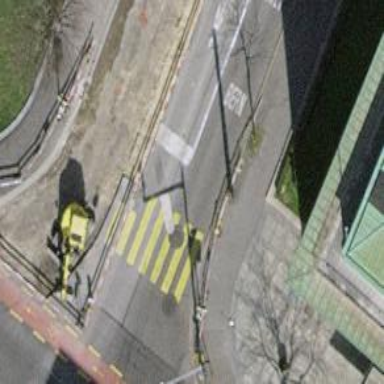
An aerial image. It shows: Crossing with traffic signals.